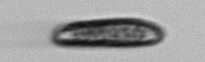
Label: Pseudochattonella_farcimen